Question: I was trying with writing a query to select a row from the table (attached screenshot). This is something peculiar, where '*' means any value. I need to select a row where 'Amount' should be between Start Amount and End Amount and Department should be IT.
The condition for 'Country' and 'Sub Department' is a bit tricky. If the selected country is not in the 'Country' column then the query should return me the record with '*' and same is the case with sub department.

I tried with a approach of selecting columns based on Department and amount like this
'''
Select * from table_name where Department = 'IT'
and 1000 BETWEEN Start Amount AND End Amount
'''
But, after this I am not sure how to get the result with below condition.
If country is not India then all '*' results I should get.
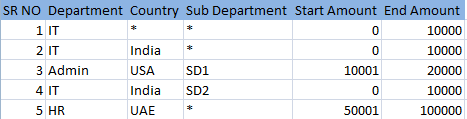
Answer: I believe you want something like:
'''
SELECT *
FROM table_name
WHERE Department = 'IT'
AND 1000 BETWEEN 'Start Amount' AND 'End Amount'
AND country IN ('India','*')
AND 'Sub Department' IN ('SD2','*')
ORDER BY country = 'India' DESC,
'Sub Department' = 'SD2' DESC
LIMIT 1
'''